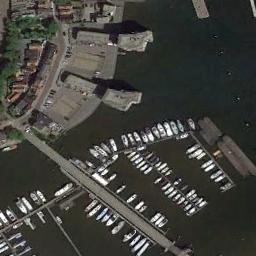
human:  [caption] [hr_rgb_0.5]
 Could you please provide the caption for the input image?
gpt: The harbor has lots of neatly docked boats and some buildings are next to the harbor .

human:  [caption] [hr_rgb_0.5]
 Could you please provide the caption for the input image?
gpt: Numerous buildings of different shapes are near the harbor .

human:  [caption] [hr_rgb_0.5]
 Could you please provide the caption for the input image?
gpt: Some ships moored on the sea next to the harbor next to the building .

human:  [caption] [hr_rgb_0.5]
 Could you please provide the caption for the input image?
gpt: There were many ships in the harbor .

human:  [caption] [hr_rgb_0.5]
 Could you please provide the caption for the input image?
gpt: There are some buildings beside the harbor with some ships .